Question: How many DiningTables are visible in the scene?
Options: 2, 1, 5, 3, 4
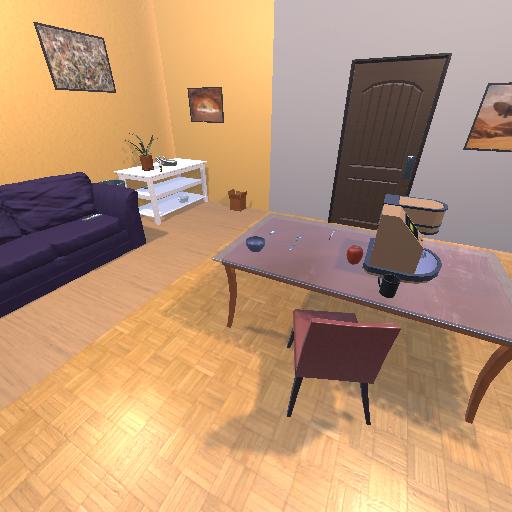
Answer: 2